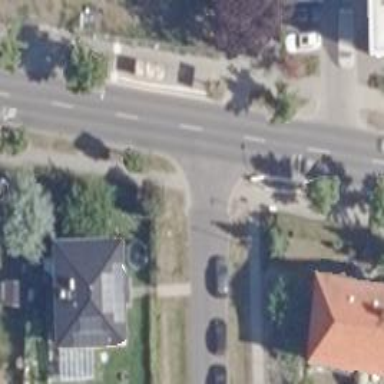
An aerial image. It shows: Residential road with asphalt surface. Sidewalk is present on the left side.